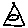
Label: triangle